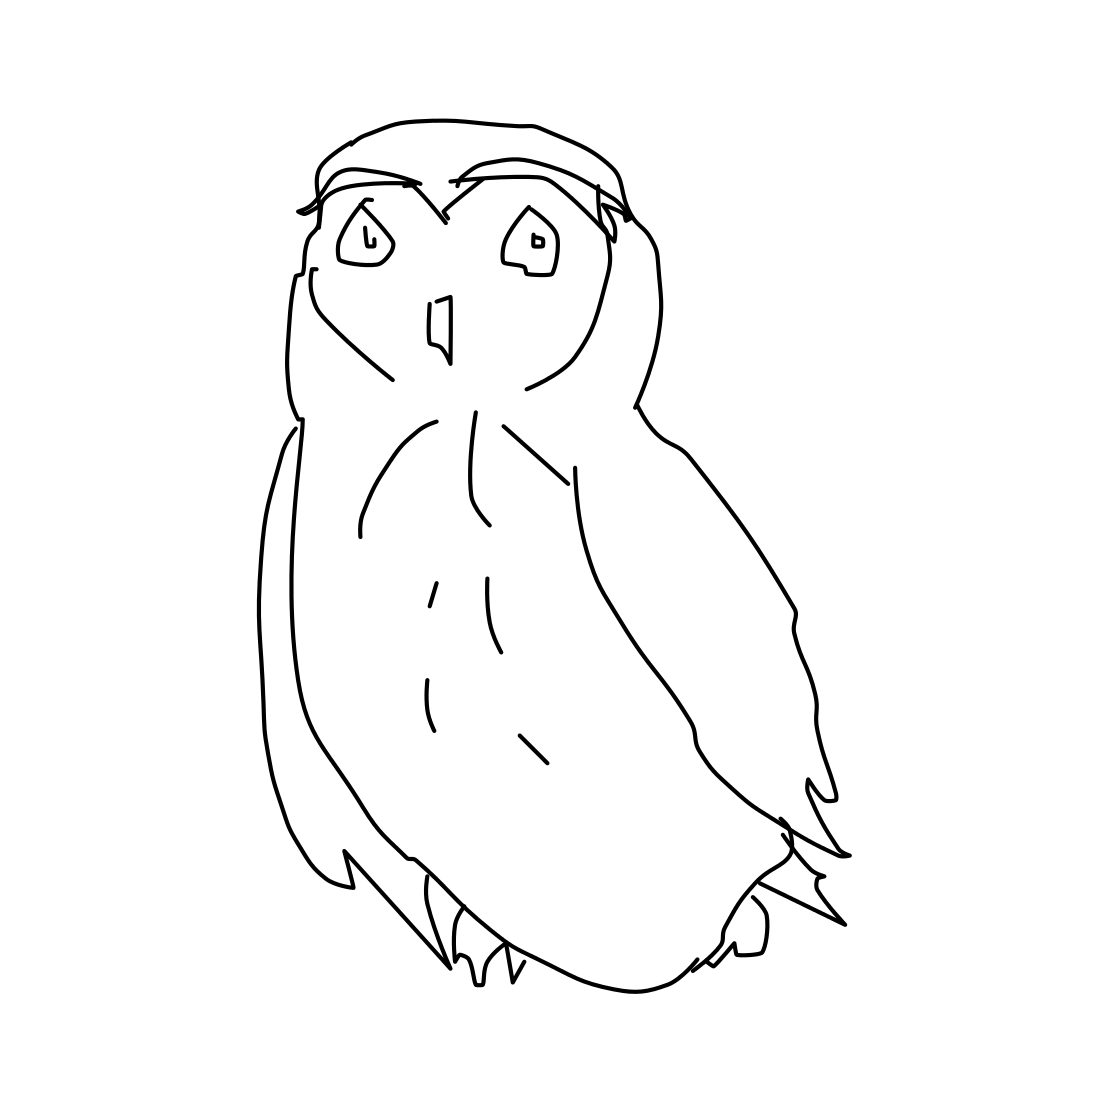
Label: owl